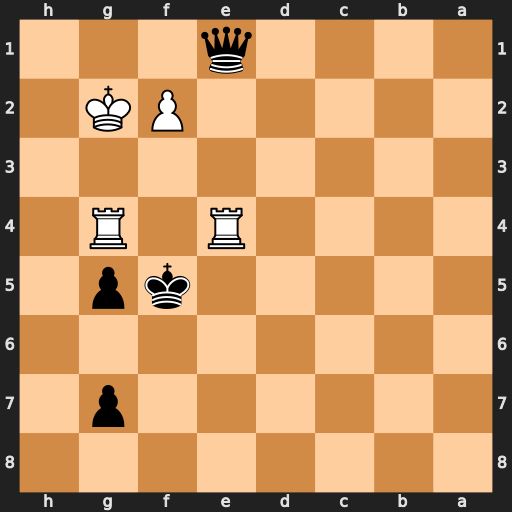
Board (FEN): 8/6p1/8/5kp1/4R1R1/8/5PK1/4q3
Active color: b
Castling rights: -
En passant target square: -
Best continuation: Qxe4+ Rxe4 Kxe4 Kg3 Kf5